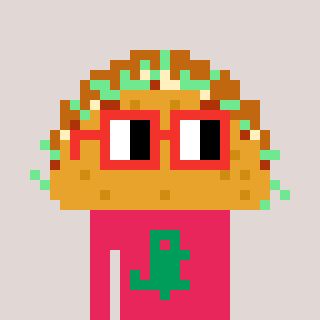
a pixel art character with square red glasses, a taco-shaped head and a redpinkish-colored body on a warm background